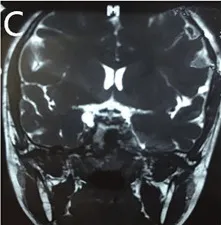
Preoperative MRI scan of the patient. Cranial neuroimaging revealed a dumbbell-shaped cystic shadow on the right side of the saddle, suggesting a potential small cyst of the right oculomotor nerve root sheath (C).
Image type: radiology (mri)